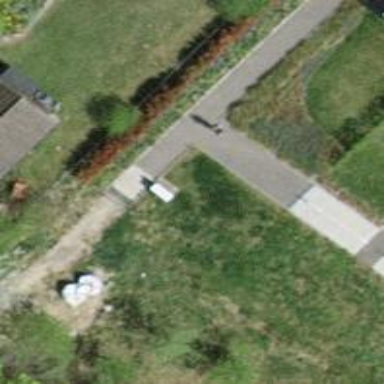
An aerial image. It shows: Road with steps.